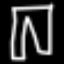
Label: pants